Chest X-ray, PA view. Patient: 64 years old, sex M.
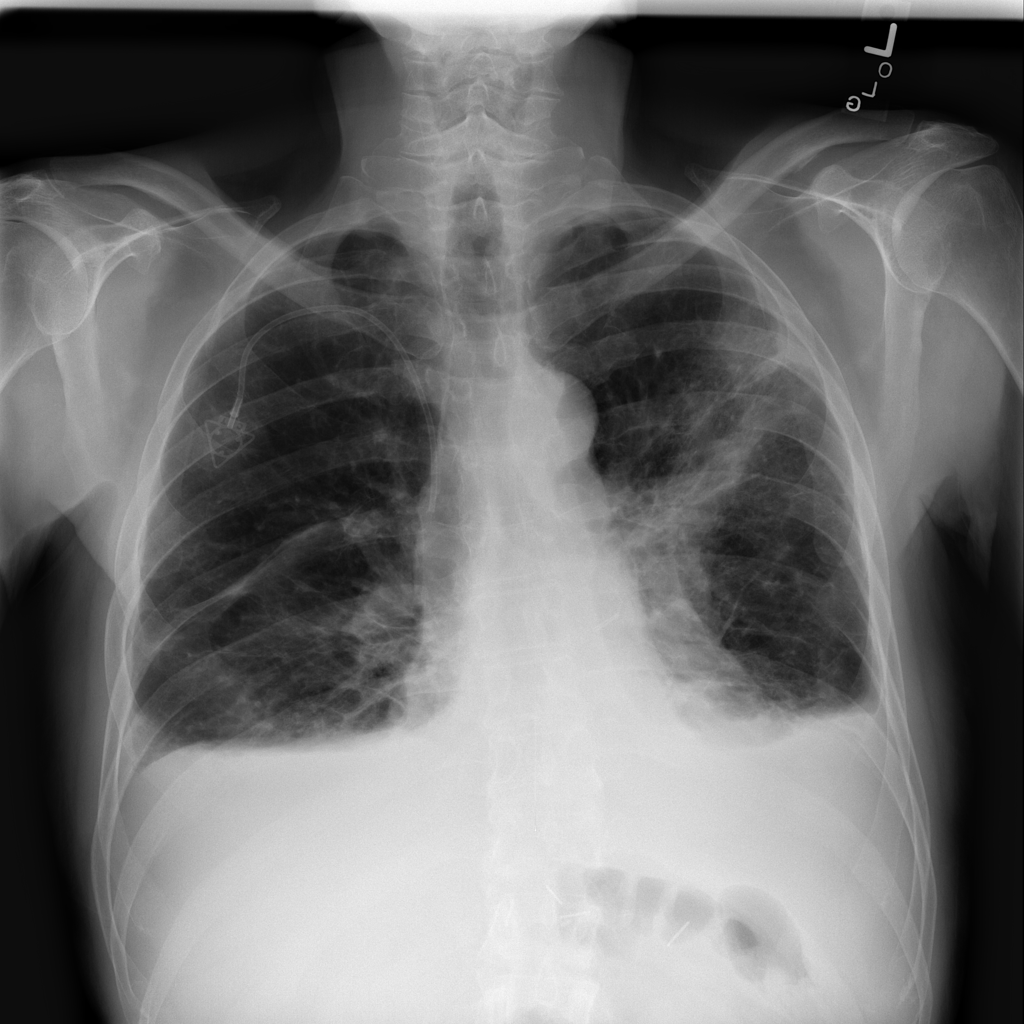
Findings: Effusion, Infiltration